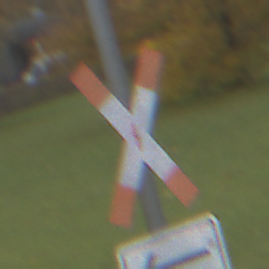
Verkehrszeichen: Andreaskreuz
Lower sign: RichtungsangabeDurchPfeile1
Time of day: Midday
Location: Outdoor (Suburban)
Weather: Overcast
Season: NotSpecified
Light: Natural